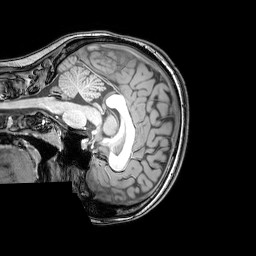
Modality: T1w
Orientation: sagittal
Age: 25
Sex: female
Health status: healthy
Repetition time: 0.081 s
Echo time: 0.037 s